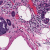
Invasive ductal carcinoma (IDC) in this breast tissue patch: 1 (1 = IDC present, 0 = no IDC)